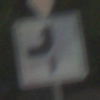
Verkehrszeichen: VerlaufVorfahrtsstrasse7
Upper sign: VorfahrtGewaehren
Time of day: MorningAfternoon
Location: Outdoor (Suburban)
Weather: Clear
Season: NotSpecified
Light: Natural